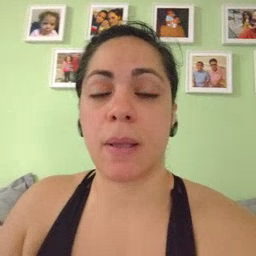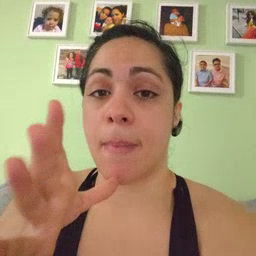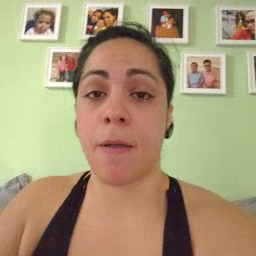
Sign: mom